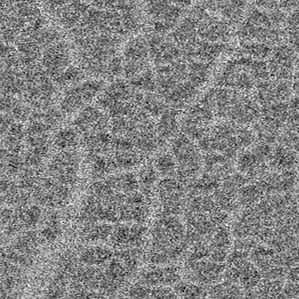
Label: frost